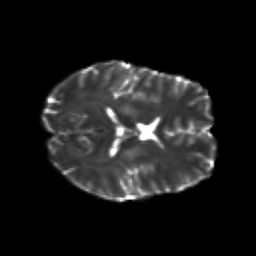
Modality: T2w
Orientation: axial
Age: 25
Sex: male
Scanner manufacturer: siemens
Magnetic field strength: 3 T
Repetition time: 3.5 s
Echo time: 0.125 s